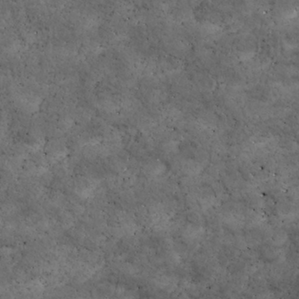
Label: non_frost